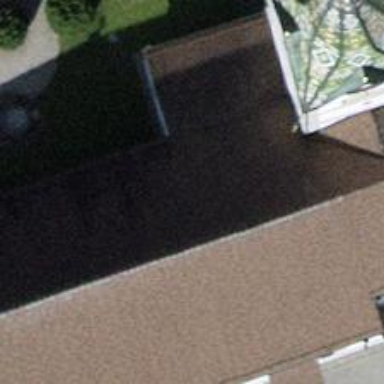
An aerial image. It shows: Church which is place of worship.